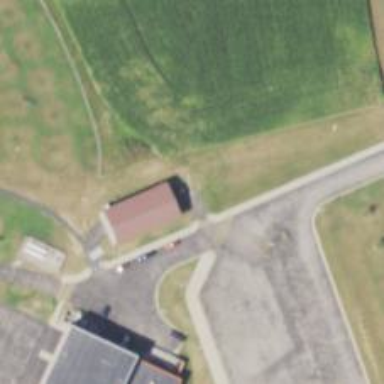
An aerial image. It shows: School driveway surfaced with asphalt.